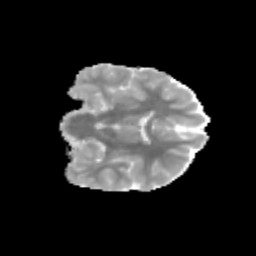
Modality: MD
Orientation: coronal
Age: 12
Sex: male
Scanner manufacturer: siemens
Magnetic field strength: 3 T
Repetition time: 3.8 s
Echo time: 0.07 s